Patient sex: M
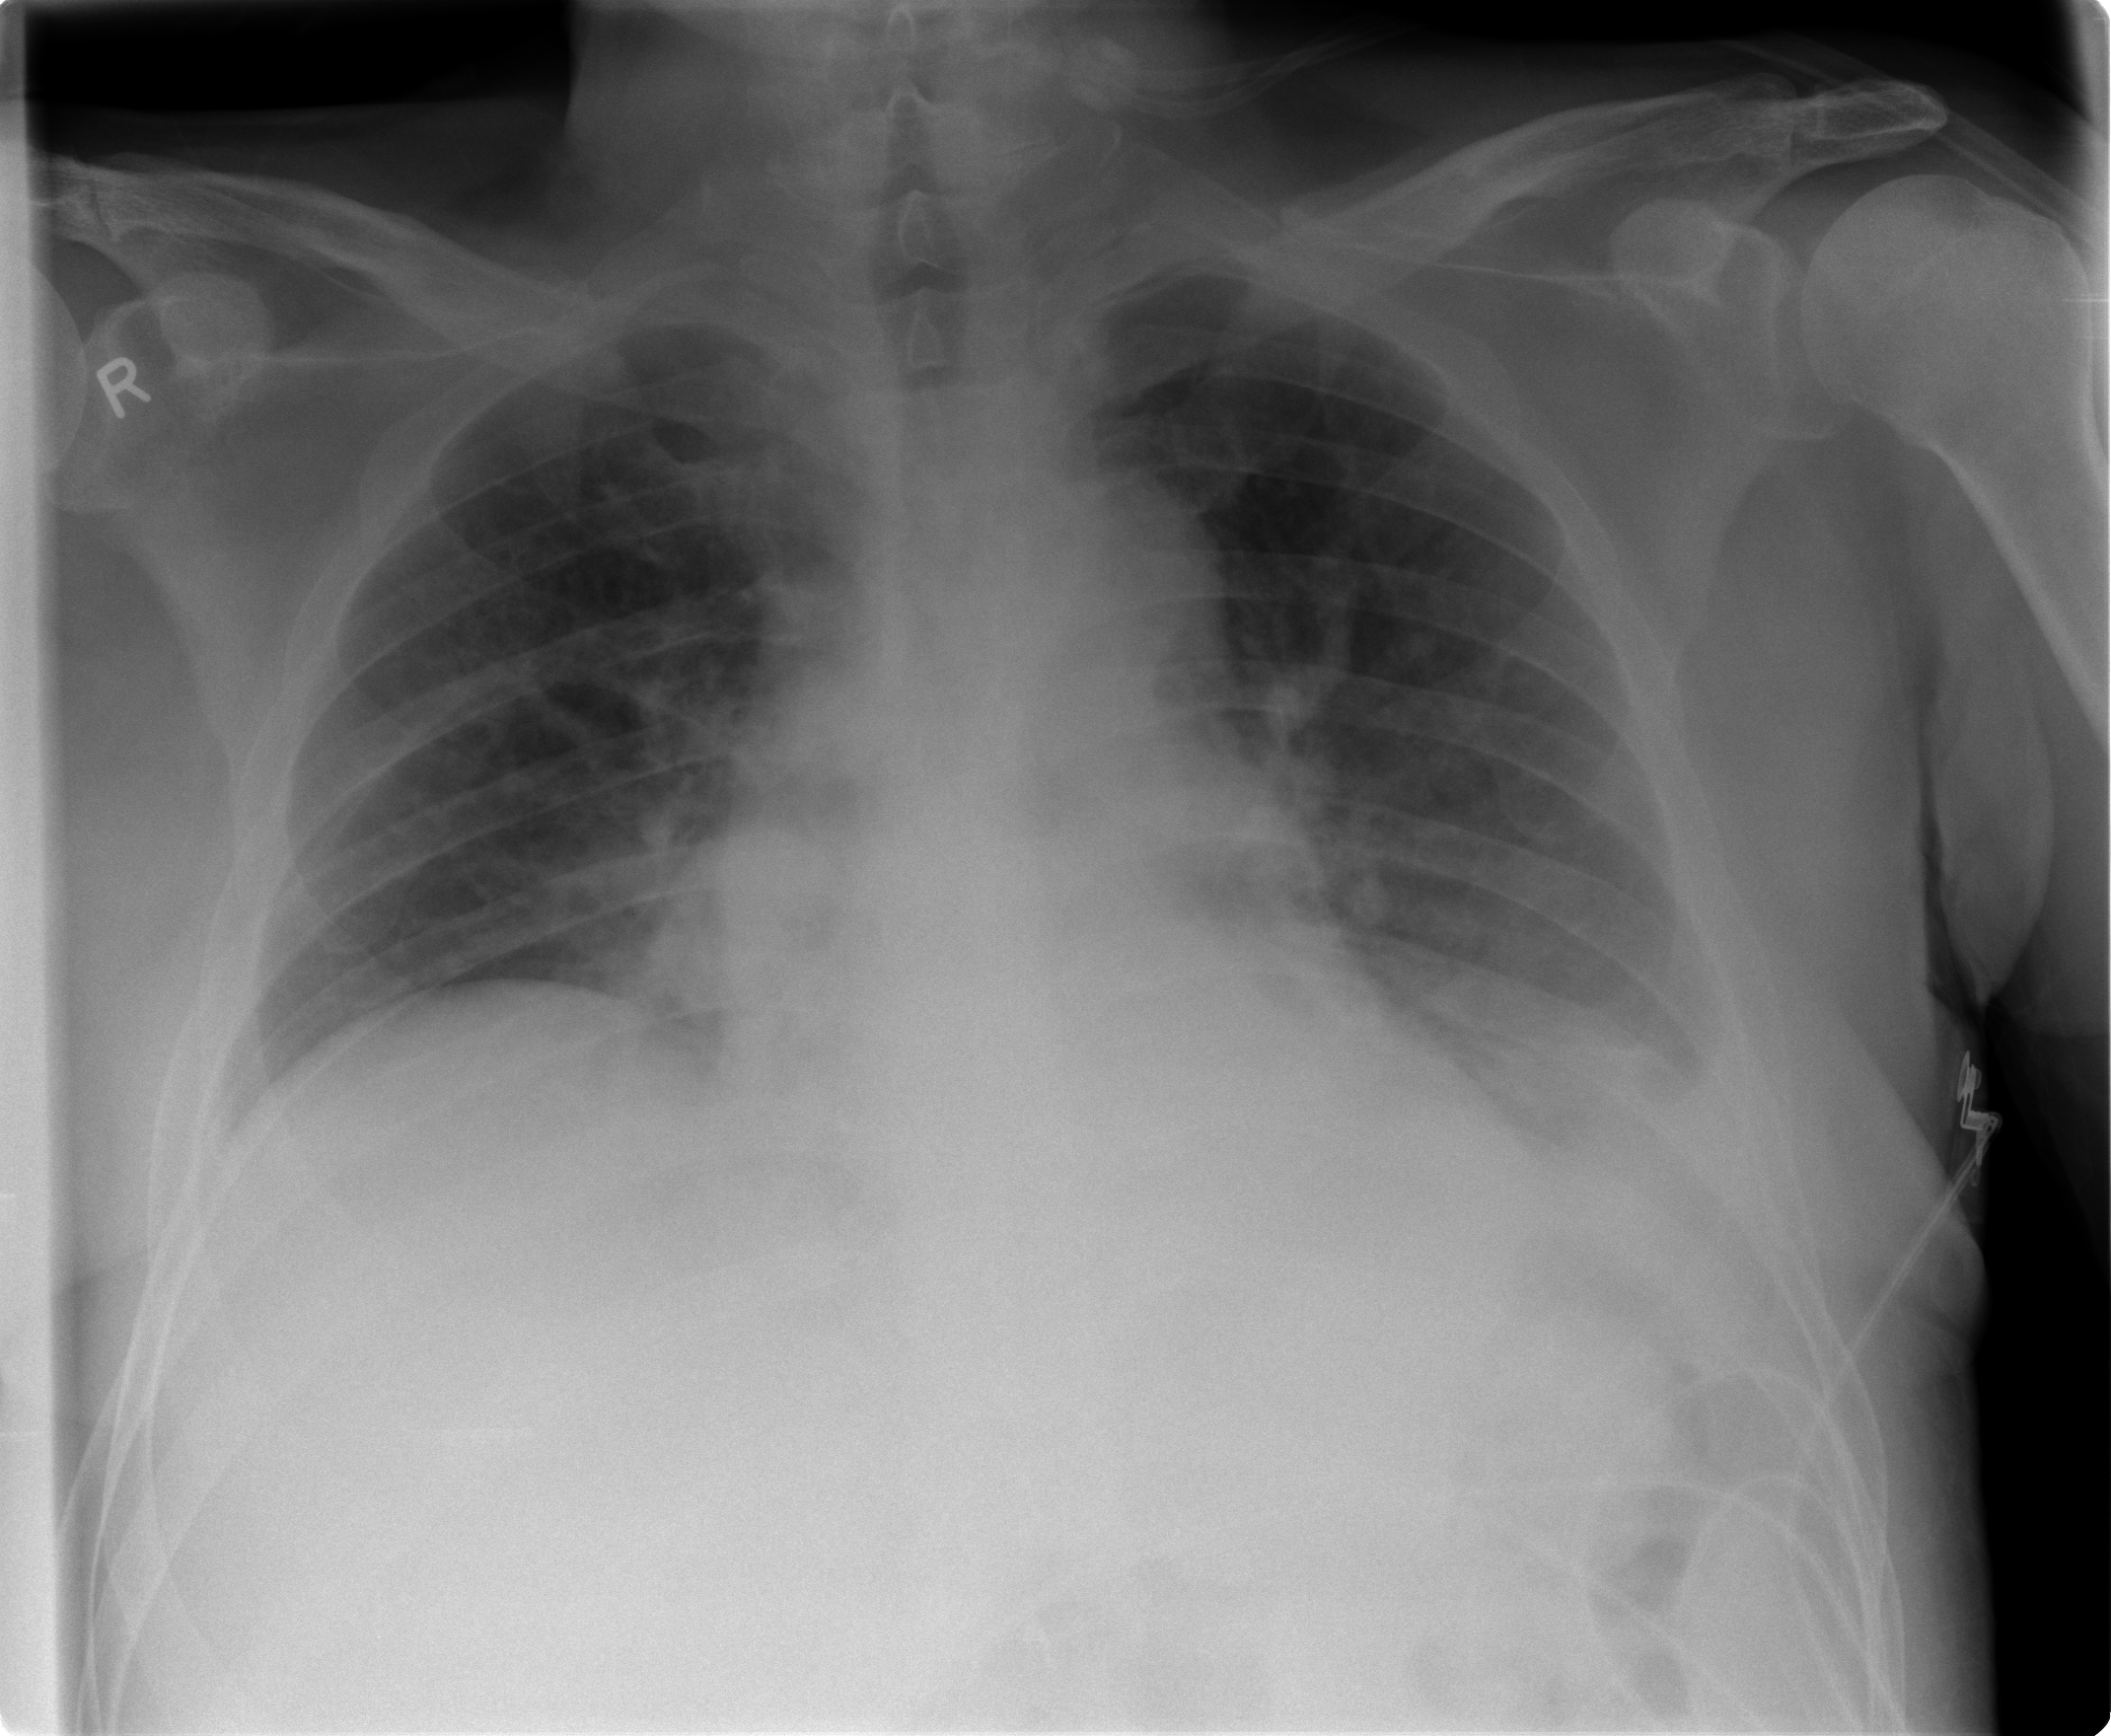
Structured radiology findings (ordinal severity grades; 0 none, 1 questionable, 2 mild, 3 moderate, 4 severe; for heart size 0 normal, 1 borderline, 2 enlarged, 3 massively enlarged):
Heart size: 2
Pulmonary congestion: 2
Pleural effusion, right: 0
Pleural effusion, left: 2
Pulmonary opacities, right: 0
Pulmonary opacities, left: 0
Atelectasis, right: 2
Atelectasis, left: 2